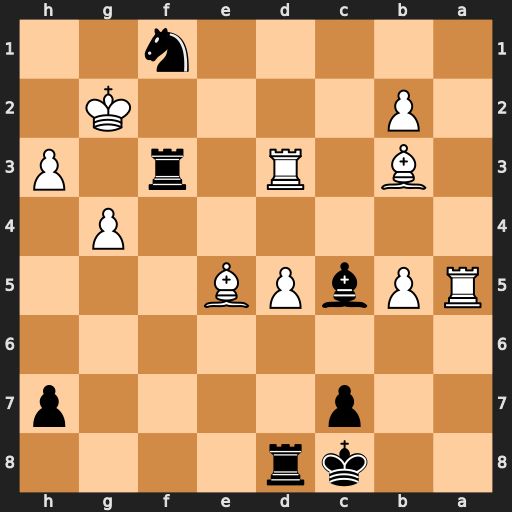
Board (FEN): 2kr4/2p4p/8/RPbPB3/6P1/1B1R1r1P/1P4K1/5n2
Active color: b
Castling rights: -
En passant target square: -
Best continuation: Rxd3 Ra8+ Kd7 Rxd8+ Kxd8